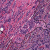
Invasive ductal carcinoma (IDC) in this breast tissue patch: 1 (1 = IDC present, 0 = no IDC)